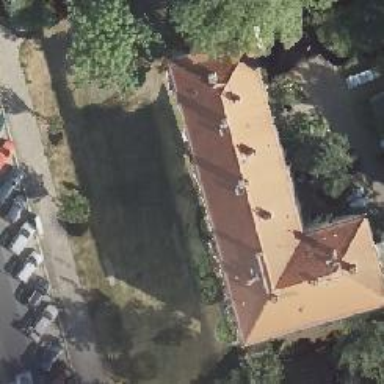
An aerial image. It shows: Hipped roof apartment building.